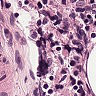
Metastatic tissue present: no